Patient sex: M
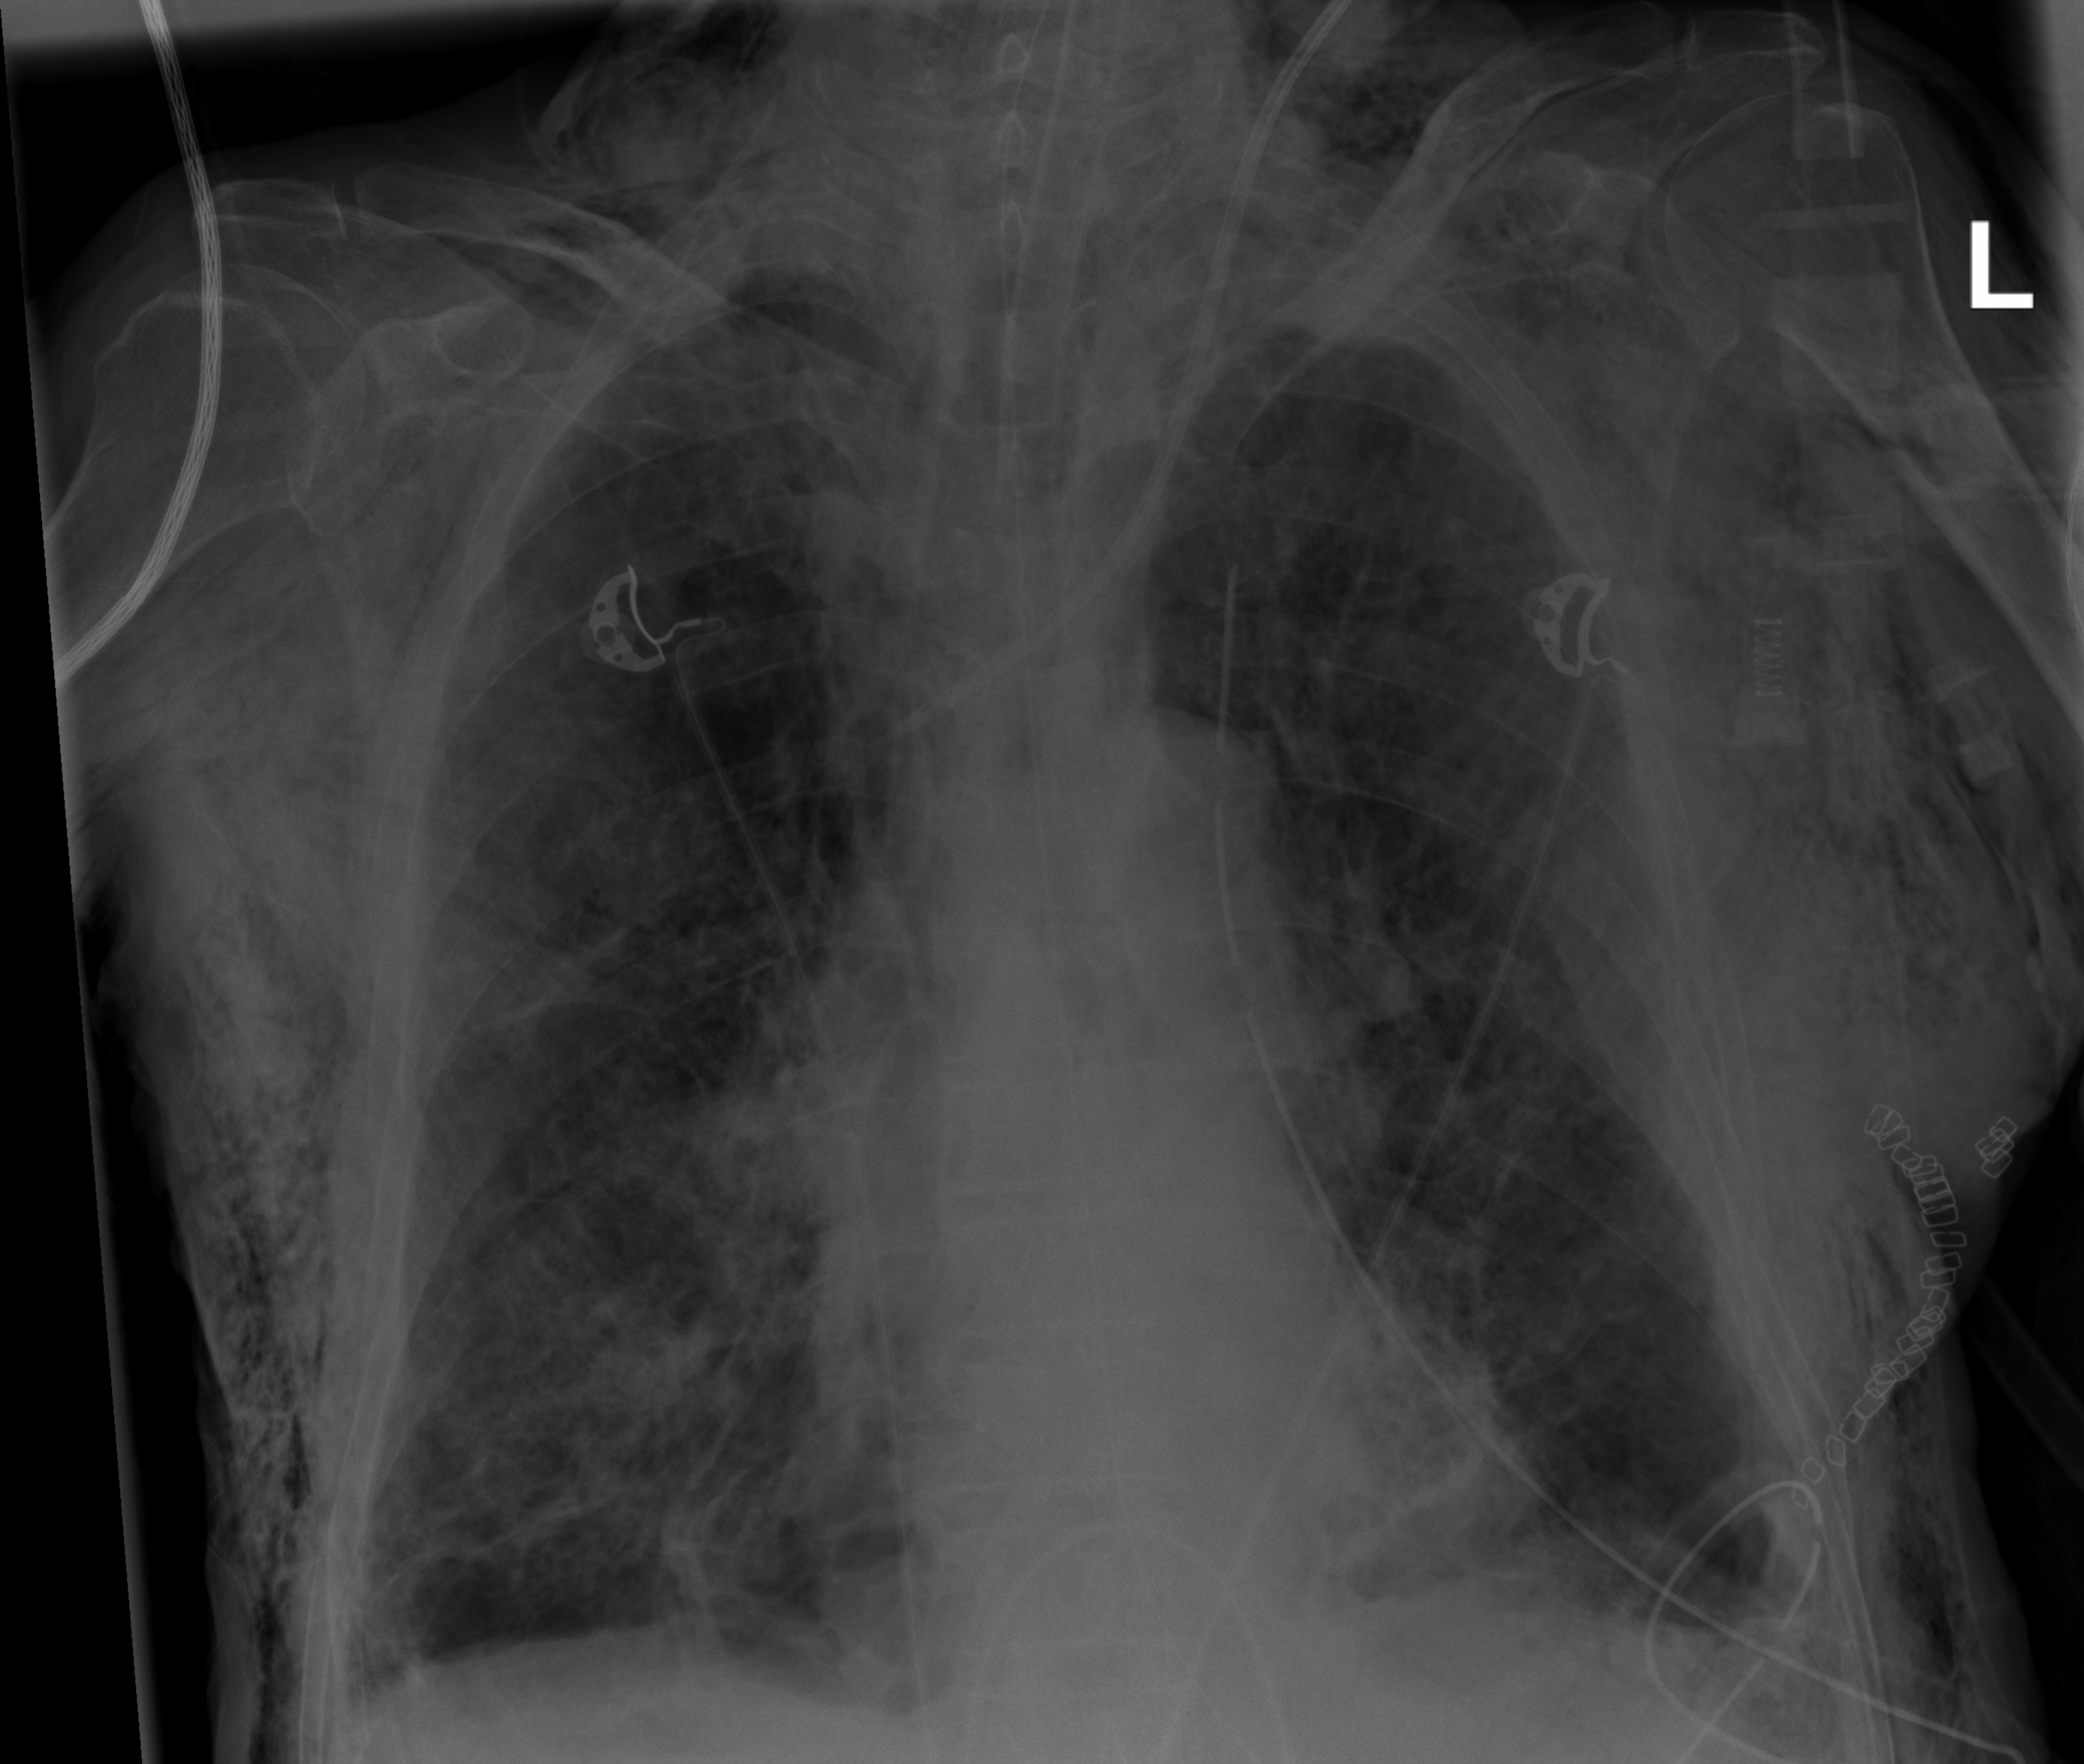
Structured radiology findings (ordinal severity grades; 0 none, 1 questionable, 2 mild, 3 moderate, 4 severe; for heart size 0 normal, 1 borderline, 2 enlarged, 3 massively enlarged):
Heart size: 1
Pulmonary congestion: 0
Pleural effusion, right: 0
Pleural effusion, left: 0
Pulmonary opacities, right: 1
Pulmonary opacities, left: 1
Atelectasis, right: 3
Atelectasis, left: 2